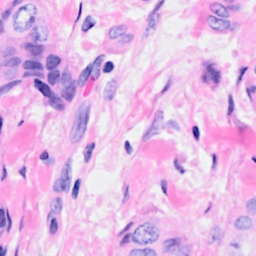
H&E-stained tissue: Breast